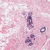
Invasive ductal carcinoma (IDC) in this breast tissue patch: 0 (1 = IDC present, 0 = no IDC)